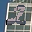
Label: 2